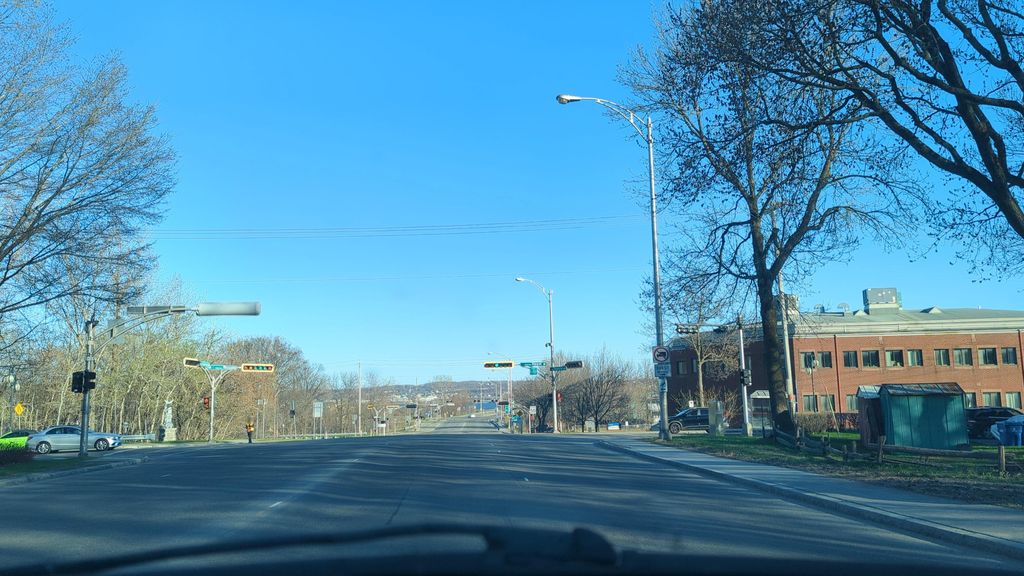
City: quebec_city